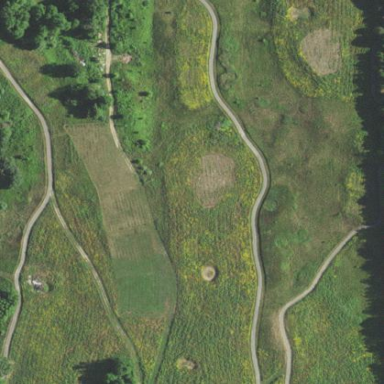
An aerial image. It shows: Scenic golf fairway.